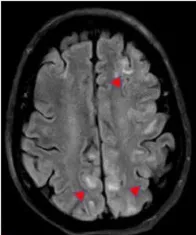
(A-F) Case 3: 64-year-old COVID-positive female, axial 3-T MRI. (A-C) Axial FLAIR.
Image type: radiology (mri)